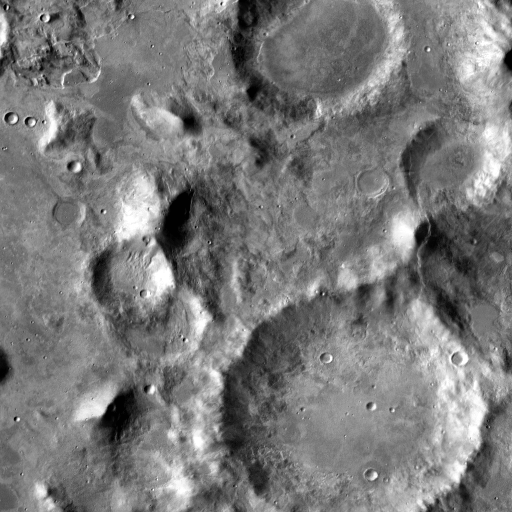
Crater classes present: Background, Other, Buried